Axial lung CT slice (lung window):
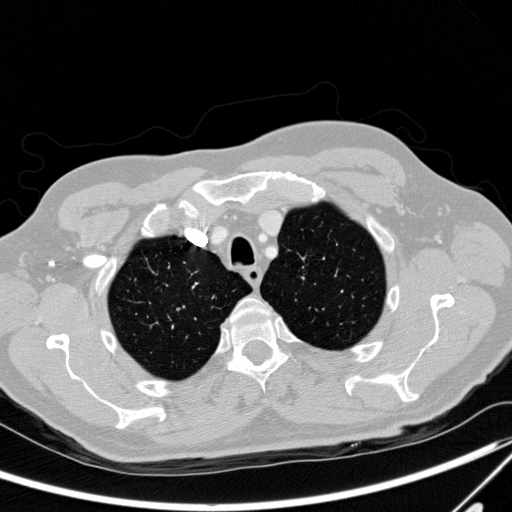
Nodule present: yes
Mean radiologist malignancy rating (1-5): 3